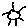
Label: sun